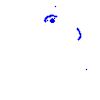
Particle: pion